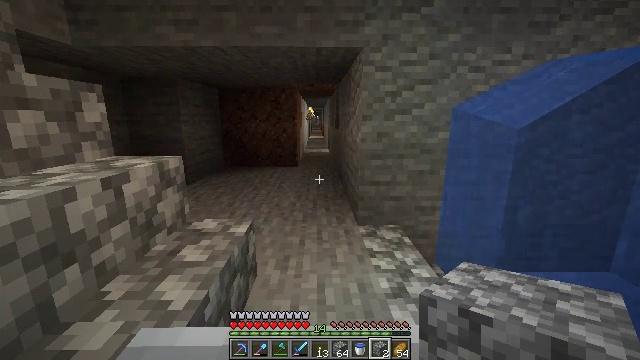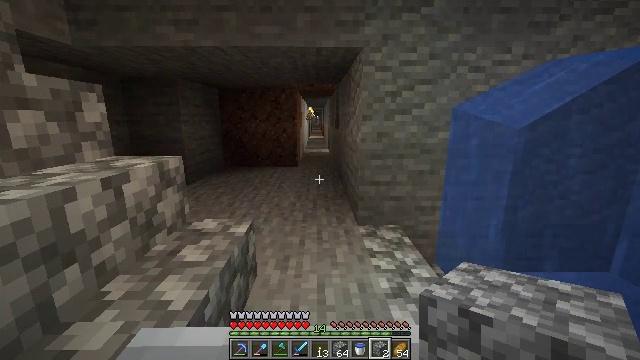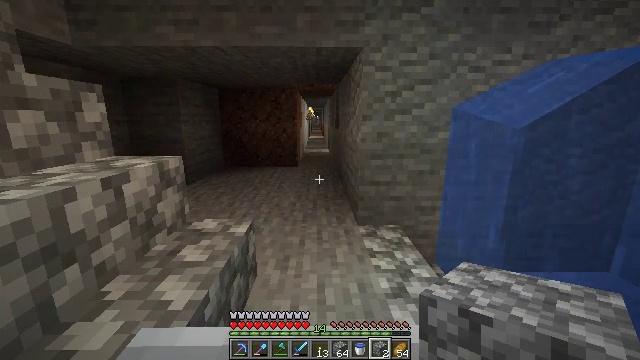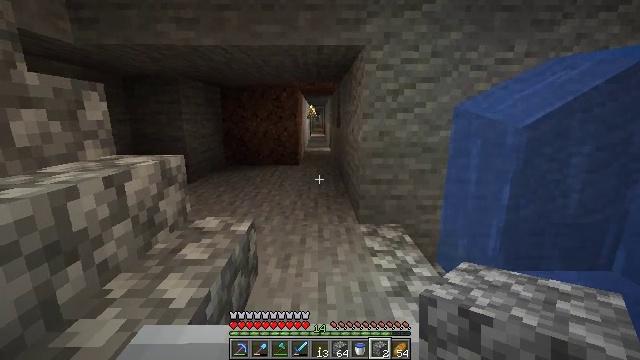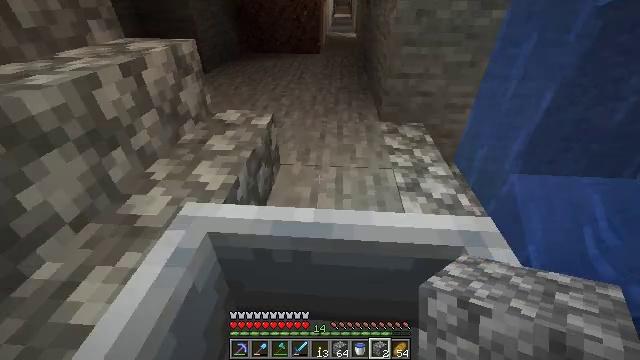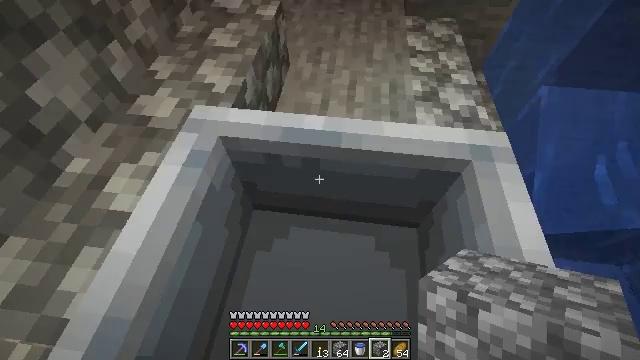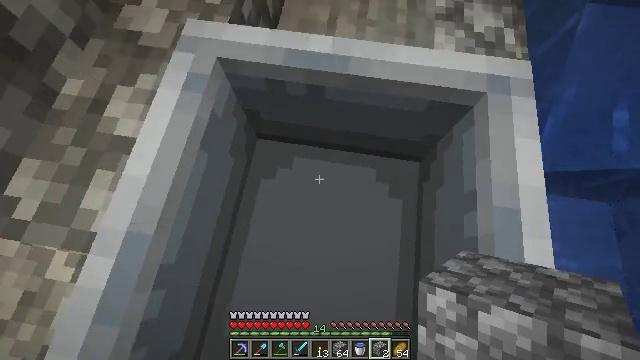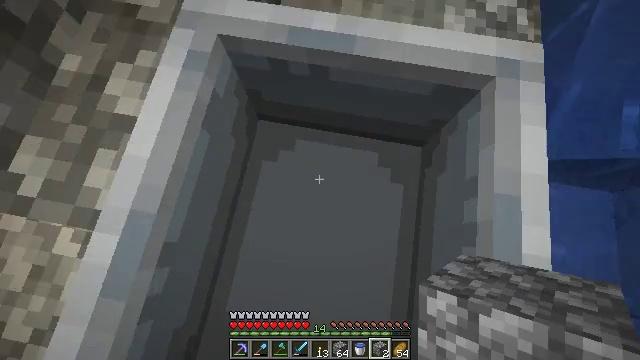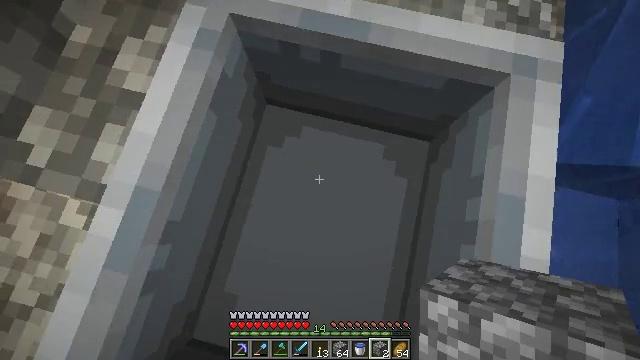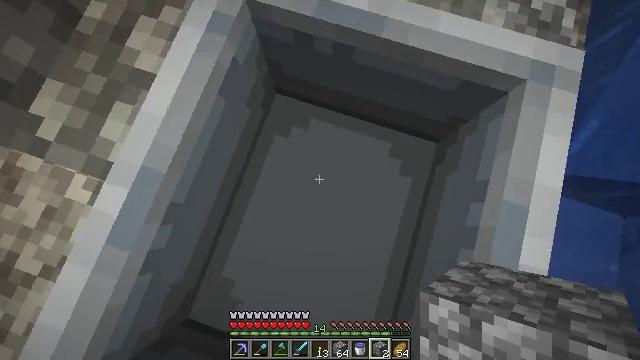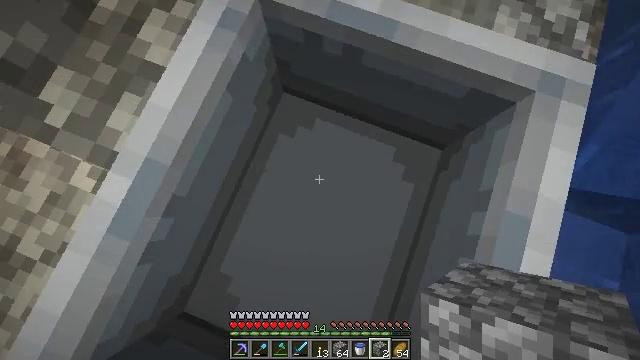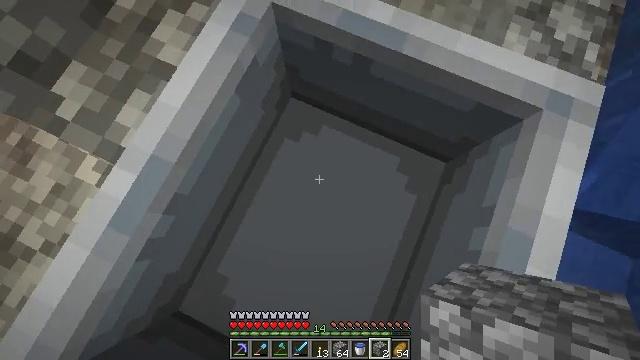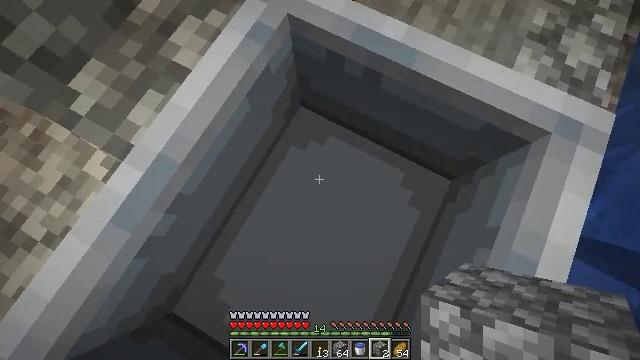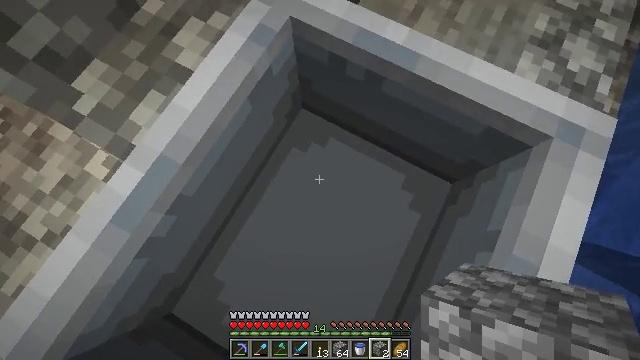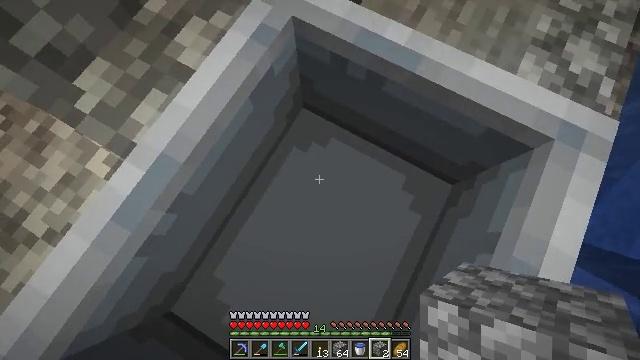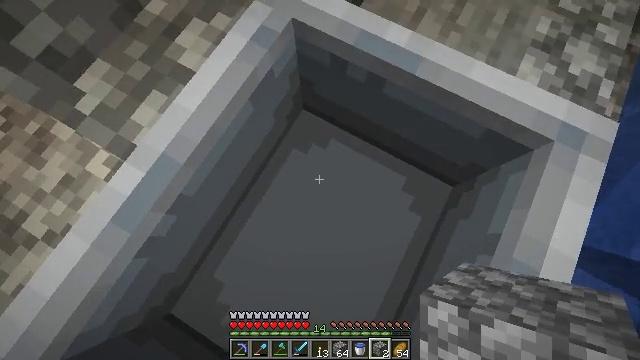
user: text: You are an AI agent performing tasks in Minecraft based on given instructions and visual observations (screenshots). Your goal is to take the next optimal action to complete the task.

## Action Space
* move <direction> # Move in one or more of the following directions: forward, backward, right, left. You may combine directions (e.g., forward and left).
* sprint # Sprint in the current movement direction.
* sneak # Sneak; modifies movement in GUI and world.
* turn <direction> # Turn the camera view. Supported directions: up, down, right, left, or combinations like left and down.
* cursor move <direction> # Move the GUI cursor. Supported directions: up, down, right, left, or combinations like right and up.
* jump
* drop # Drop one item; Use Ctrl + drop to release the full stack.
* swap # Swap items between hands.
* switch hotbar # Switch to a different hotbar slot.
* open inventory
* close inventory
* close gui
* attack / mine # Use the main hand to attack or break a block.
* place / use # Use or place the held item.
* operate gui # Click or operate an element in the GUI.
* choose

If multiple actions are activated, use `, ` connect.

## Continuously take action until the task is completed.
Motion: motion action
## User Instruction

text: Drop an iron nugget.
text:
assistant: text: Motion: no_op
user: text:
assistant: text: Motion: no_op
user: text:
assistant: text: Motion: no_op
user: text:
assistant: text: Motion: turn left and down
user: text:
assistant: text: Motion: turn left and down
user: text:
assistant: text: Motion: turn left and down
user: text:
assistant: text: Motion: turn left and down
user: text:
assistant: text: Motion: turn left and down
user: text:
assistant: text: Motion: turn left and down
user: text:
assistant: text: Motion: turn left
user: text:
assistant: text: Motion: turn left and up
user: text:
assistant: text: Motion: turn left and up
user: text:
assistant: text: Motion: no_op
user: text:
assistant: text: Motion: no_op
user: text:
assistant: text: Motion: no_op
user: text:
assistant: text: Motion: turn up
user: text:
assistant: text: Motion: turn left and up
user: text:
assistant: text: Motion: turn left and up
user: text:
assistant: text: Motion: turn left and up
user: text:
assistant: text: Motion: turn left and up
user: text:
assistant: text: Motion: no_op
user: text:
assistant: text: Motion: turn right
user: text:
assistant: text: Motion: no_op
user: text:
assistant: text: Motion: no_op
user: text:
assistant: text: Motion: no_op
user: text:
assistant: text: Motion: turn left
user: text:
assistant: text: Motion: turn left
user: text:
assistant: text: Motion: turn left
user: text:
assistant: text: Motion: sneak
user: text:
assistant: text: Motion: sneak